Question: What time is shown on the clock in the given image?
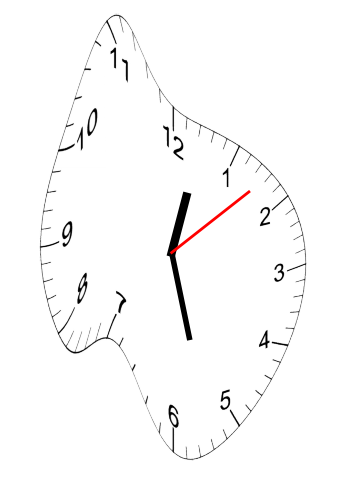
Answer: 12:27:08